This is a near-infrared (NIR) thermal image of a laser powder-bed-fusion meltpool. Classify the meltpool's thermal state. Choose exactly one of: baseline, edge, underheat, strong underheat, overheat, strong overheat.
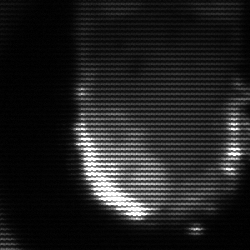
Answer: baseline